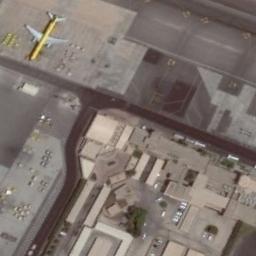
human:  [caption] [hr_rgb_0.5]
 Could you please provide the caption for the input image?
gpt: There is a yellow fuselage plane in a clearing, And there are many buildings next to the plane .

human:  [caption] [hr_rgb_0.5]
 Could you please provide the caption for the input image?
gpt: A yellow plane parked on the open area and some buildings beside .

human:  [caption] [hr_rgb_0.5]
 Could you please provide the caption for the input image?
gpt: Here is an airplane with a yellow fuselage .

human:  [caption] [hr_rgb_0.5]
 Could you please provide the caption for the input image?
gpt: One plane is on the ground next to the buildings .

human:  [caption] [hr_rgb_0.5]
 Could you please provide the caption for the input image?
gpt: A yellow plane is parked next to the buildings .